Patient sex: M
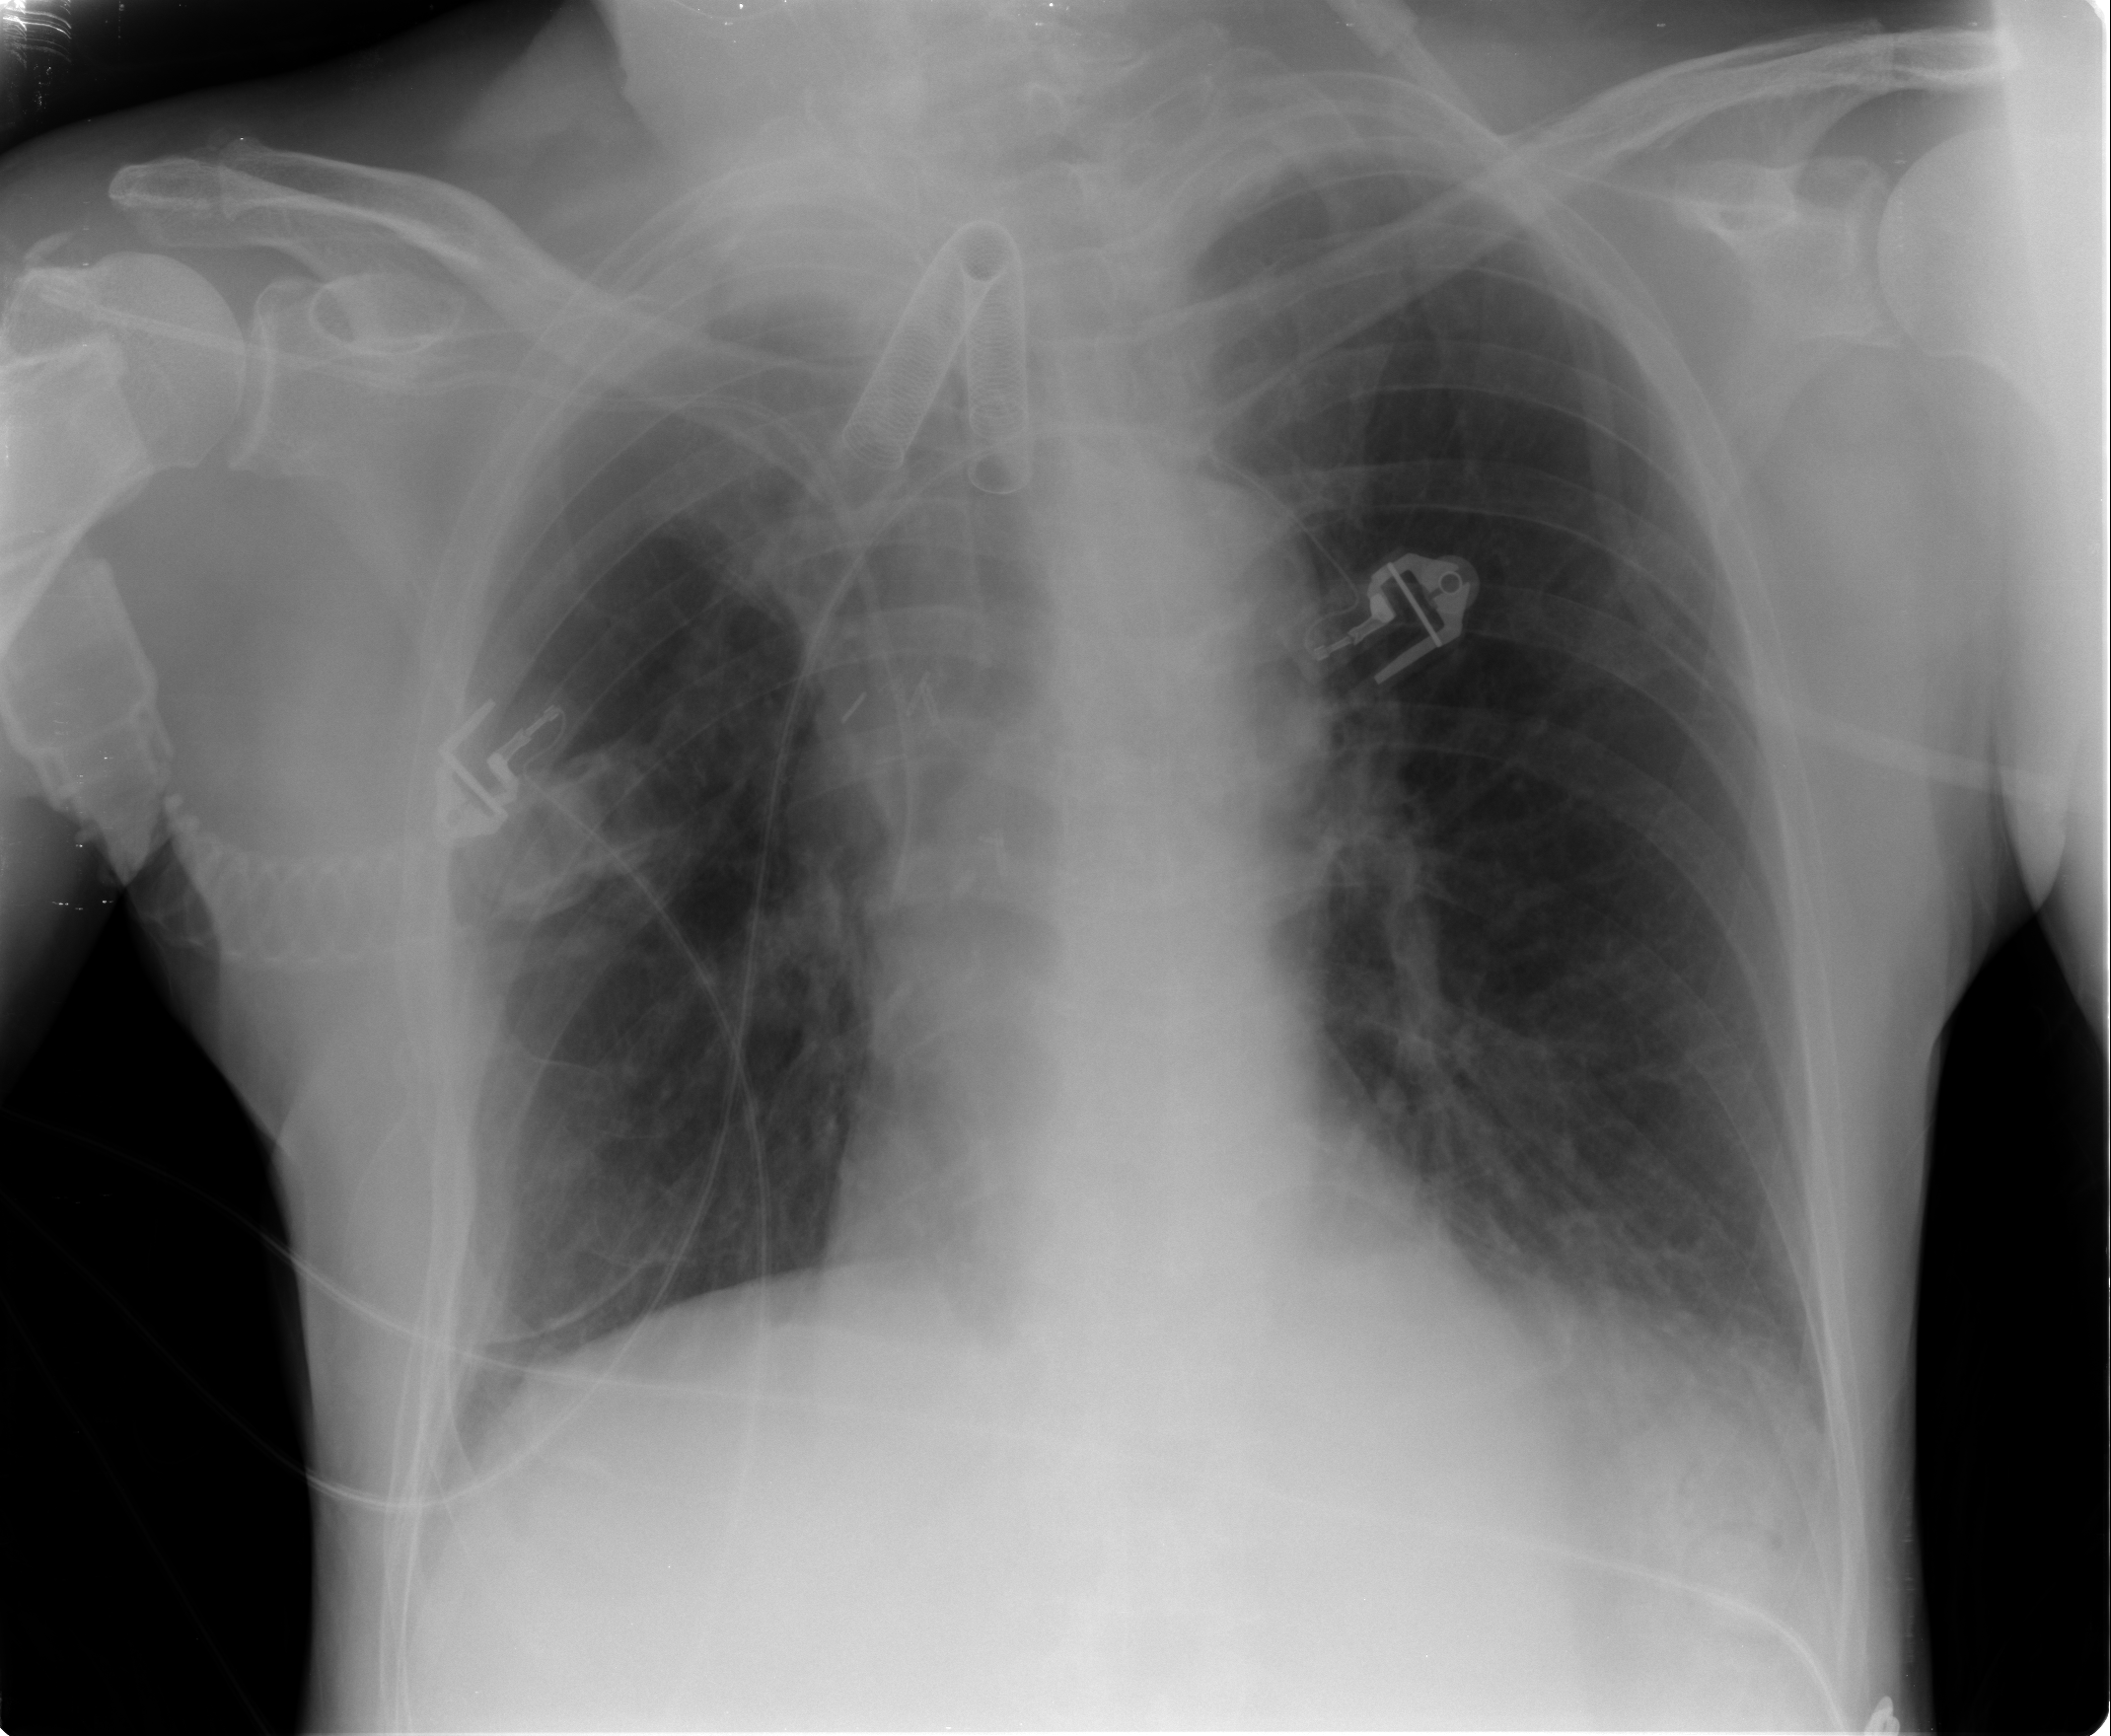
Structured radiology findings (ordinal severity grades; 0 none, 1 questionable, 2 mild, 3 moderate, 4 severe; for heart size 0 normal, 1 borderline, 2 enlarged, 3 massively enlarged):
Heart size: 0
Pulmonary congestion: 0
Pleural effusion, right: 0
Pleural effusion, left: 1
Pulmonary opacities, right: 0
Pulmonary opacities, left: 0
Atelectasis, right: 2
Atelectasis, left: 2